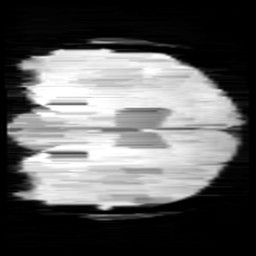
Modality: minIP
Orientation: coronal
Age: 10
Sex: male
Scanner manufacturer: siemens
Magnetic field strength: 3 T
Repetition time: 0.027 s
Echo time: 0.02 s